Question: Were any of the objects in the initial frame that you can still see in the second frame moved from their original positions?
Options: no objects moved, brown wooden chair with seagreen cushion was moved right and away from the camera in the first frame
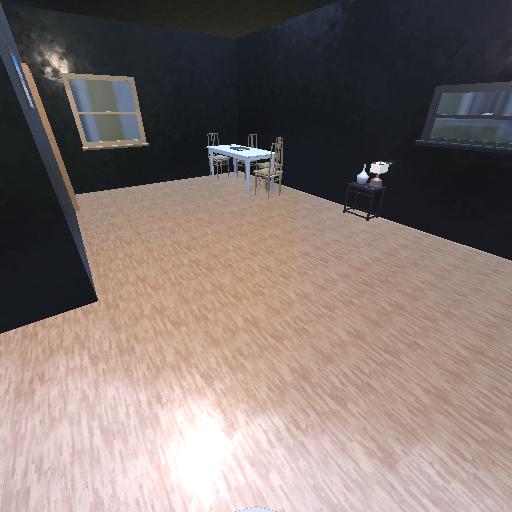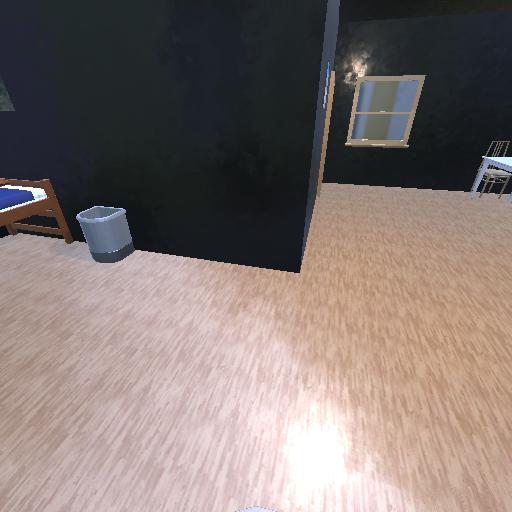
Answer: no objects moved